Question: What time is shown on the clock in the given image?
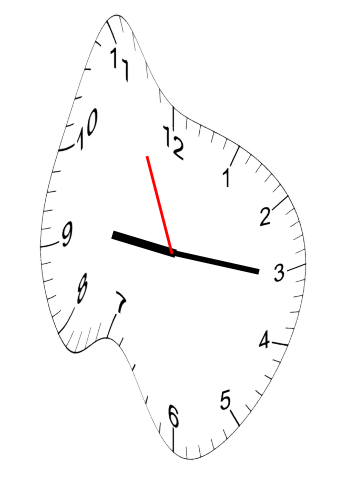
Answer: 09:15:56